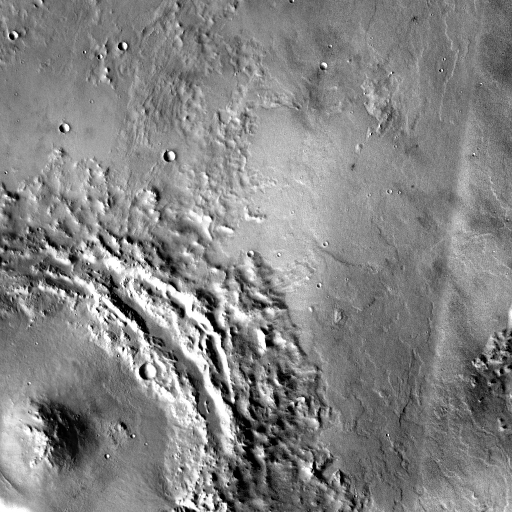
Crater classes present: Background, Other